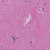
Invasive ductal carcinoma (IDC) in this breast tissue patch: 0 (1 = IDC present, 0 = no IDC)